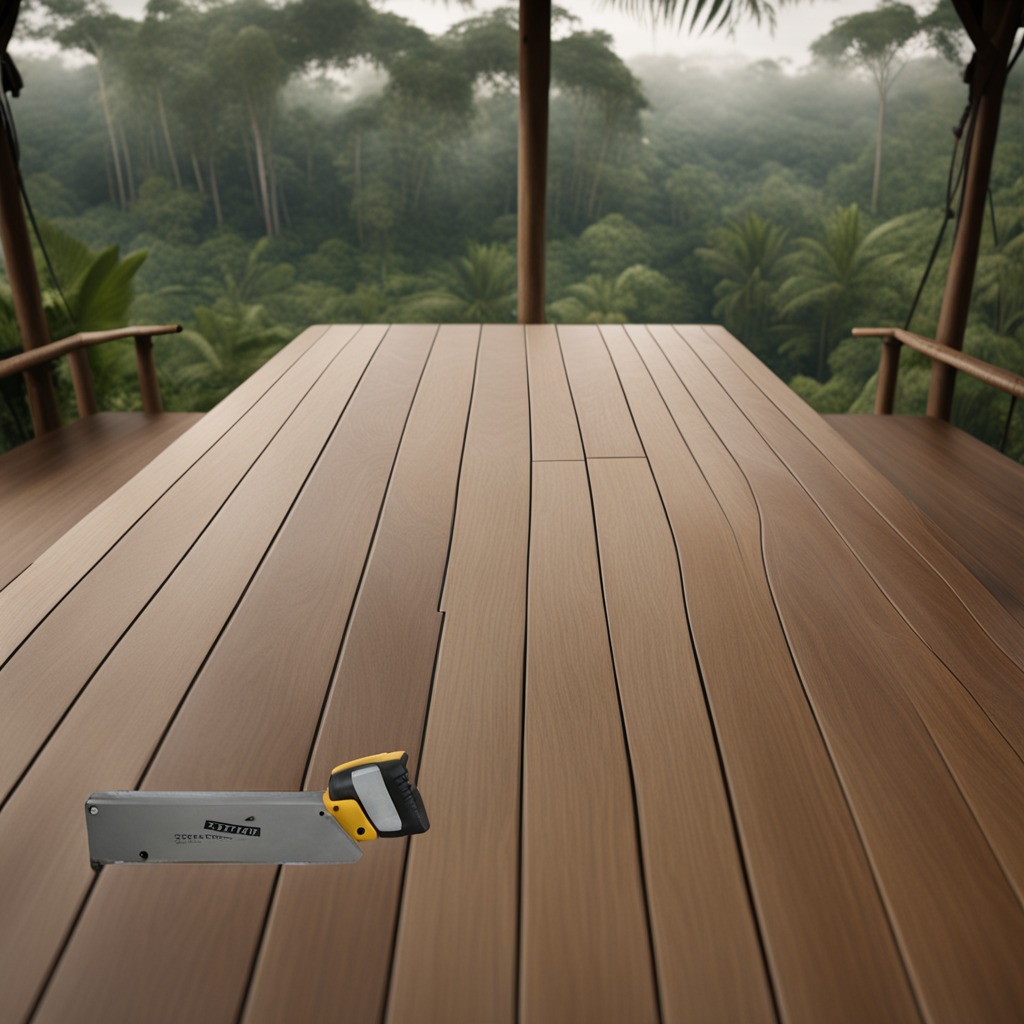
A handheld metal saw is lying on a clean wooden table inside a jungle field workshop tent humid ambient light worn but